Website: walmart
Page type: account-selection
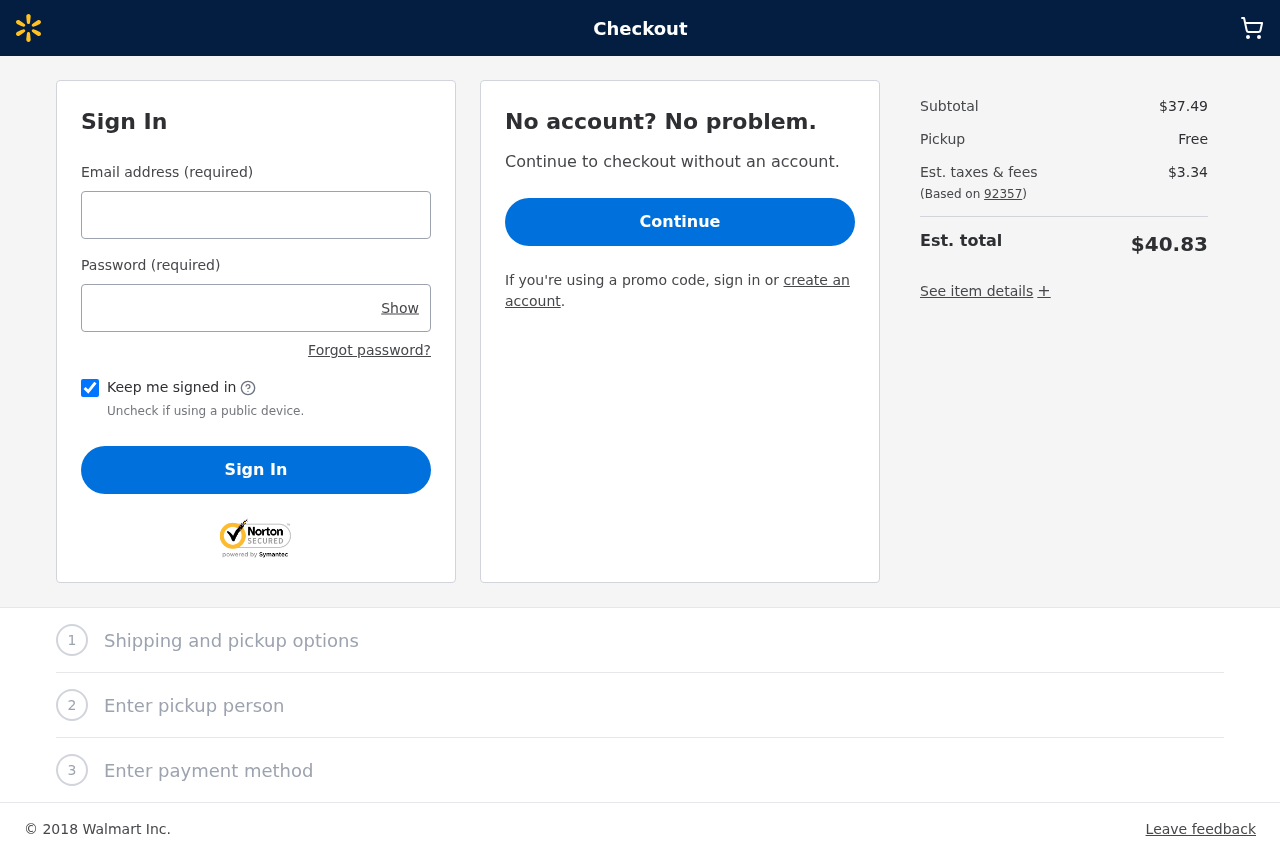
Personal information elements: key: PII_LOGIN_USERNAME
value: jgarcia388
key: PII_POSTCODE
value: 92357
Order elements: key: ORDER_SUBTOTAL
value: $37.49
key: ORDER_TAX
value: $3.34
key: ORDER_TOTAL
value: $40.83